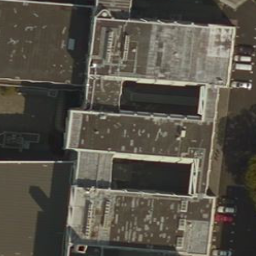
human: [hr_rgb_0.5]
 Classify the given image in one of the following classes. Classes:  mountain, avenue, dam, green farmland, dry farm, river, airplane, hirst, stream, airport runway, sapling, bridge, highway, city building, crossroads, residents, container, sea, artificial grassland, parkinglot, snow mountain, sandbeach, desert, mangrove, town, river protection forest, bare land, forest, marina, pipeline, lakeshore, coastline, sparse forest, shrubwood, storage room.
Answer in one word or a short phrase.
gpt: city building